Question: I would like to create HTML/CSS (with no image file) button of the box with slash lines decoration.
Attached is the sample image.
I've seen the CSS tricks to draw diagonal line, but couldn't find the one for this kind of multiple diagonal lines.
Can anyone help me on this?

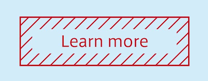
Answer: Just change the angle :
'''
background: repeating-linear-gradient(
45deg,
#606dbc,
#606dbc 10px,
#465298 10px,
#465298 20px
);
'''
<URL>